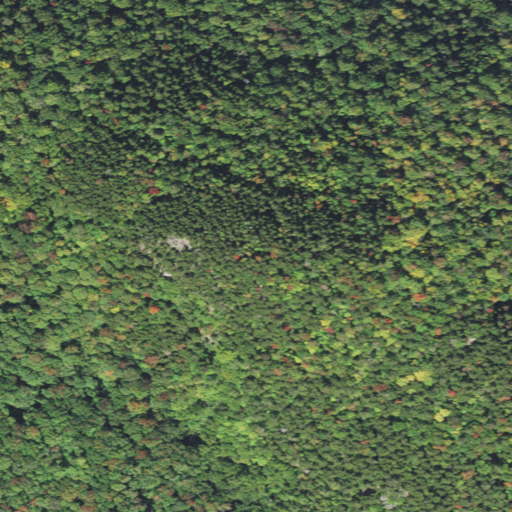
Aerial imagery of mountain in New Hampshire named Downing Mountain containing mixed forest, evergreen forest, and deciduous forest